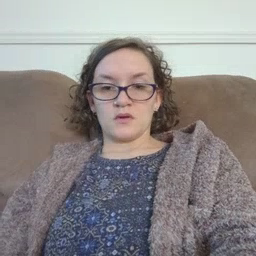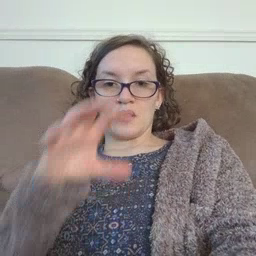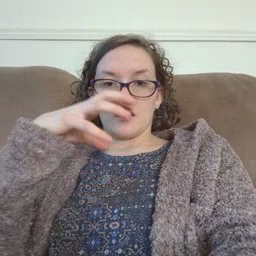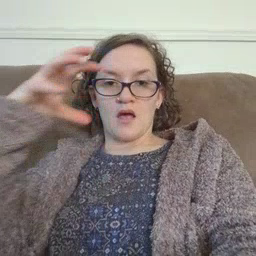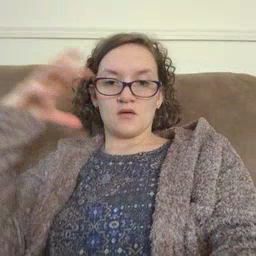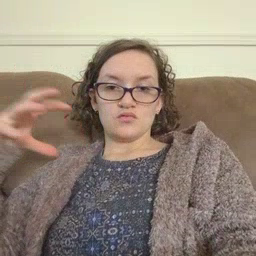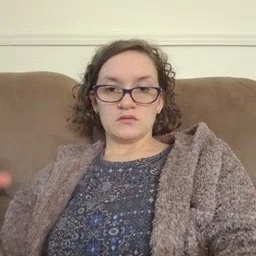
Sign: cloud